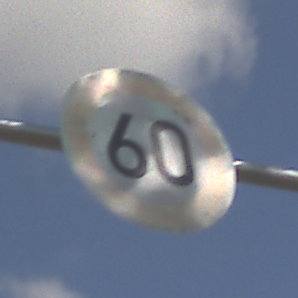
Verkehrszeichen: Geschwindigkeit60
Umgebung: Outdoor, RoadRail
Tageszeit: Midday
Wetter: PartlyCloudy
Licht: Natural
Jahreszeit: NotSpecified
Kontrast: HighContrast